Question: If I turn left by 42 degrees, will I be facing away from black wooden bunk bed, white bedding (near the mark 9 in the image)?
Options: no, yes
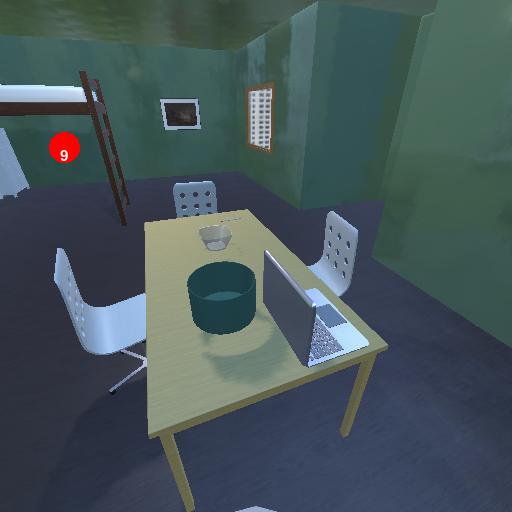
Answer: no